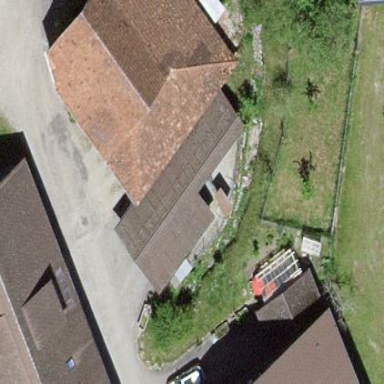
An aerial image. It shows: Garage building.